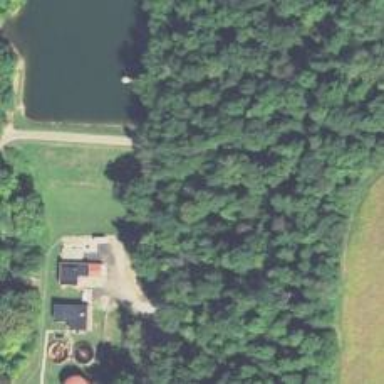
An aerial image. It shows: Reservoir.